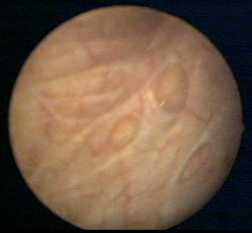
Modality: WLC
Class: Anatomical landmarks
Subclass: Trabeculation
Lesion: L0
Bladder cancer association: No